Question: I have added google maps to my website's contact page. but company's profile tag doesnt get centered in iframe. how can I fix this?

here is the code I copied from google
'''
<iframe width="790" height="400" frameborder="0" scrolling="no" marginheight="0" marginwidth="0" src="https://maps.google.com/maps?f=q&amp;source=s_q&amp;hl=en&amp;geocode=&amp;q=rotasist+yaz%C4%B1l%C4%B1m&amp;aq=&amp;sll=41.005322,29.01218&amp;sspn=0.575166,1.352692&amp;t=h&amp;ie=UTF8&amp;hq=rotasist+yaz%C4%B1l%C4%B1m&amp;hnear=&amp;ll=40.995204,29.099564&amp;spn=0.008988,0.021136&amp;z=14&amp;iwloc=A&amp;cid=3028905870531188654&amp;output=embed"></iframe><br /><small><a href="https://maps.google.com/maps?f=q&amp;source=embed&amp;hl=en&amp;geocode=&amp;q=rotasist+yaz%C4%B1l%C4%B1m&amp;aq=&amp;sll=41.005322,29.01218&amp;sspn=0.575166,1.352692&amp;t=h&amp;ie=UTF8&amp;hq=rotasist+yaz%C4%B1l%C4%B1m&amp;hnear=&amp;ll=40.995204,29.099564&amp;spn=0.008988,0.021136&amp;z=14&amp;iwloc=A&amp;cid=3028905870531188654" style="color:#0000FF;text-align:left">View Larger Map</a></small>
'''
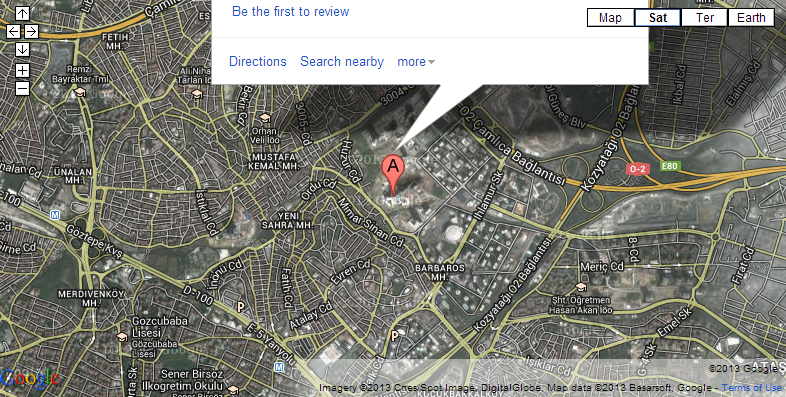
Answer: Try this instead
'''
<iframe width="790" height="400" frameborder="0" scrolling="no" marginheight="0" marginwidth="0" src="https://maps.google.com/maps?f=q&amp;source=s_q&amp;hl=en&amp;geocode=&amp;q=rotasist+yaz%C4%B1l%C4%B1m&amp;aq=&amp;sll=41.005322,29.01218&amp;sspn=0.575166,1.352692&amp;t=h&amp;ie=UTF8&amp;hq=rotasist+yaz%C4%B1l%C4%B1m&amp;hnear=&amp;ll=41.007,29.099564&amp;spn=0.008988,0.021136&amp;z=14&amp;iwloc=A&amp;cid=3028905870531188654&amp;output=embed"></iframe><br /><small><a href="https://maps.google.com/maps?f=q&amp;source=embed&amp;hl=en&amp;geocode=&amp;q=rotasist+yaz%C4%B1l%C4%B1m&amp;aq=&amp;sll=41.005322,29.01218&amp;sspn=0.575166,1.352692&amp;t=h&amp;ie=UTF8&amp;hq=rotasist+yaz%C4%B1l%C4%B1m&amp;hnear=&amp;ll=40.995204,29.099564&amp;spn=0.008988,0.021136&amp;z=14&amp;iwloc=A&amp;cid=3028905870531188654" style="color:#0000FF;text-align:left">View Larger Map</a></small>
'''
I adjusted one of the lat/lon params (sent as ll) so that it would push the point closer to the lower border of the map, and show more of the popup window. In short, the param
'''
ll=40.995204,29.099564
'''
became
'''
ll=41.007,29.099564
'''
If thats still not good enough, you can adjust that ll param until you get it just where you want it.